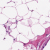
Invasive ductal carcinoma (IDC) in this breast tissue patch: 0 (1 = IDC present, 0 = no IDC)